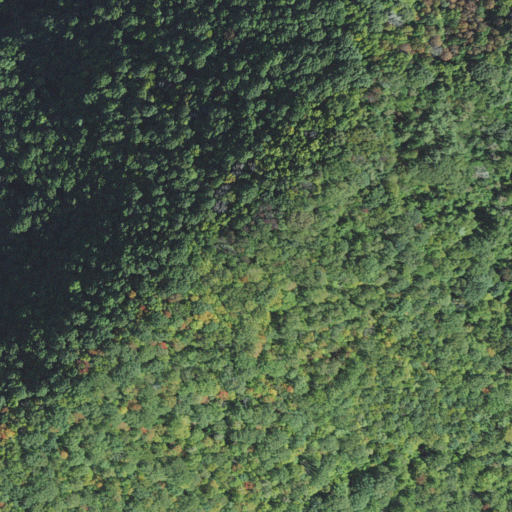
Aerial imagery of mountain in North Carolina named Hall Top containing deciduous forest and mixed forest